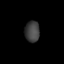
Tissue: lung
Cell type: Epithelial cells
Senescence score: 0.1924
Nuclear area (px): 304
Mean DAPI intensity: 63.615